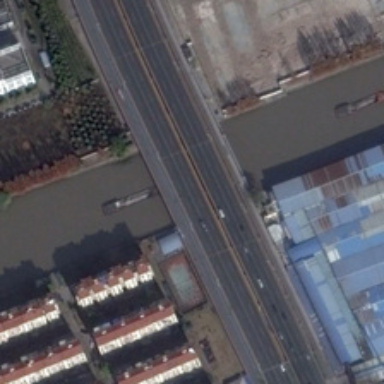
A bridge is on a river with many buildings in two sides of it .